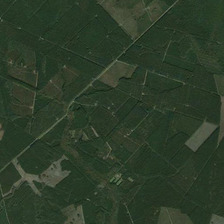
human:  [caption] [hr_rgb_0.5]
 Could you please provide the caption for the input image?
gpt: the crowded footpaths divide the large area of farmland into numerous parts .

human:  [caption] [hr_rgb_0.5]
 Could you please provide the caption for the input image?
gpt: it is a large piece of farmland .

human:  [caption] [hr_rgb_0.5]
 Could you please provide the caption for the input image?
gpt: the crowded footpaths divide the large area of farmland into numerous parts .

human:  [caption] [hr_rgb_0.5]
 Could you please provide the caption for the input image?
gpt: it is a large piece of farmland .

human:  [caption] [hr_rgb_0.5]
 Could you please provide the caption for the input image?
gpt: it is a large piece of farmland .